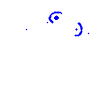
Particle: electron